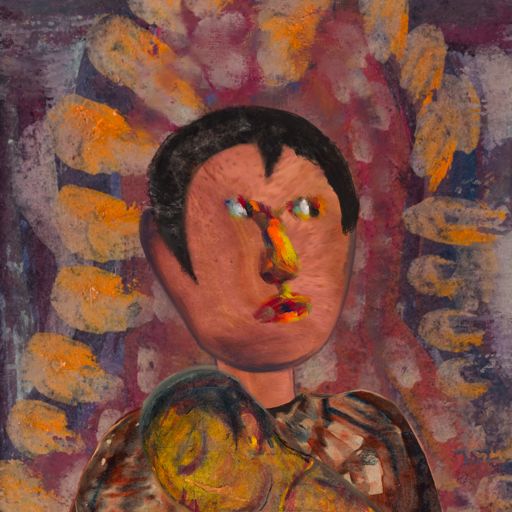
Background: Doll, Head And Neck Side: Mother_And_Son_Mother, Face Side: An_Impression, Bust: Orphan, Hair Side: Roy_Bahadur, Head Accessory: Blank, Second Necklace: Blank, Necklace: Blank, Baby: GypsyMother_Baby